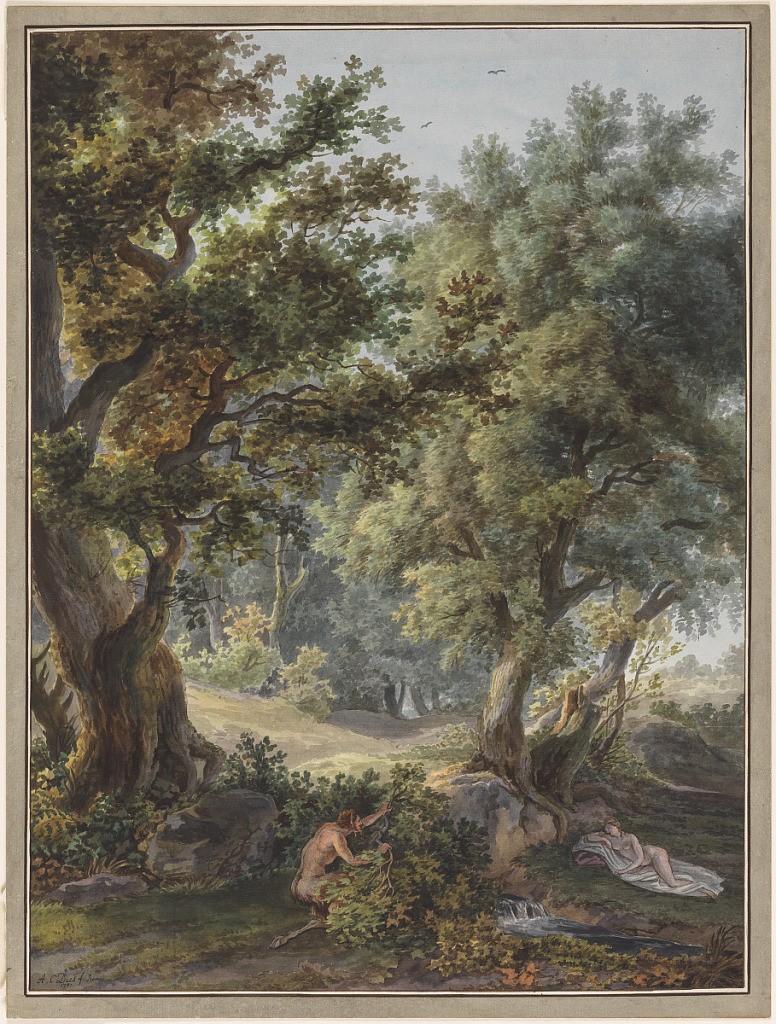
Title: Landscape with a Sleeping Woman and a Faun
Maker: Albert Christoph Dies, Austrian, 1755 - 1822
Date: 1781
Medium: Brush and watercolor on paper
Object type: Drawing
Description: A landscape with large trees; on the right a nude female. Sleeping, on the left, a faun peeking at her through the bushes.